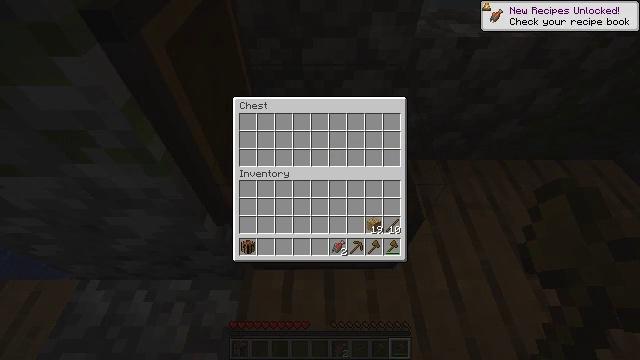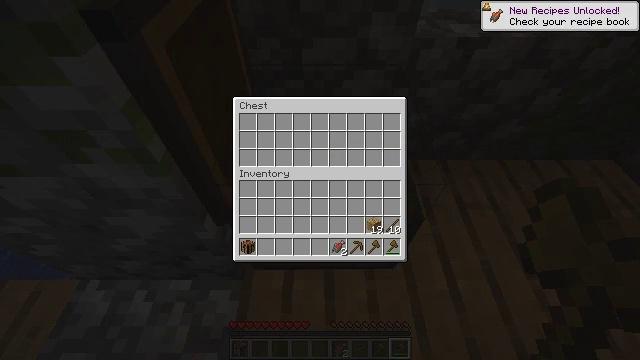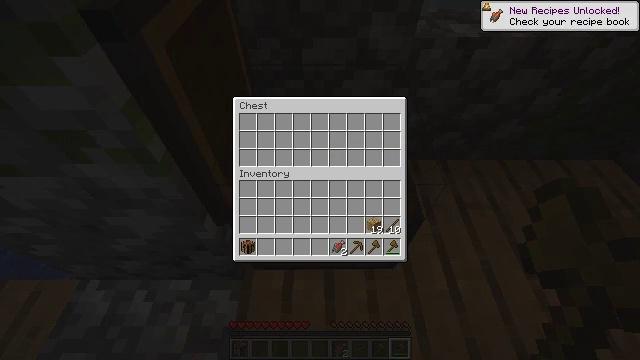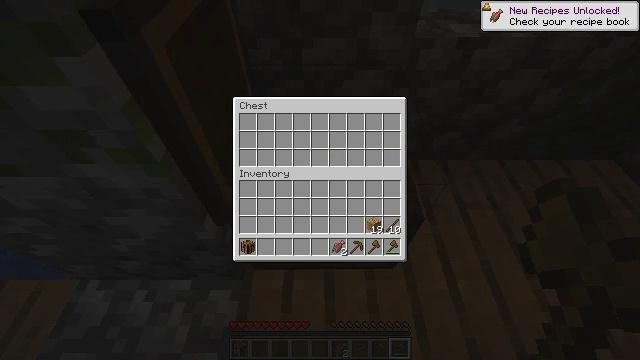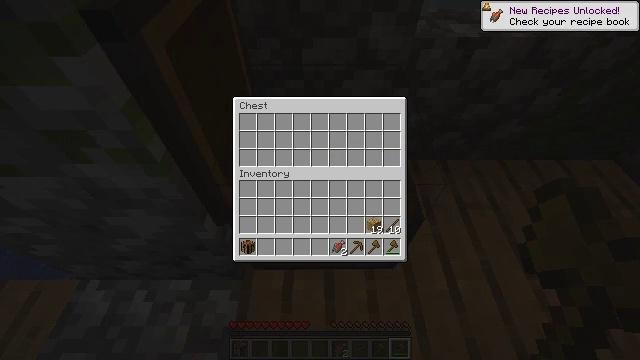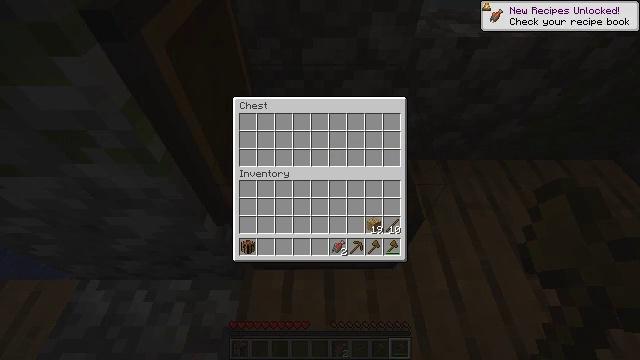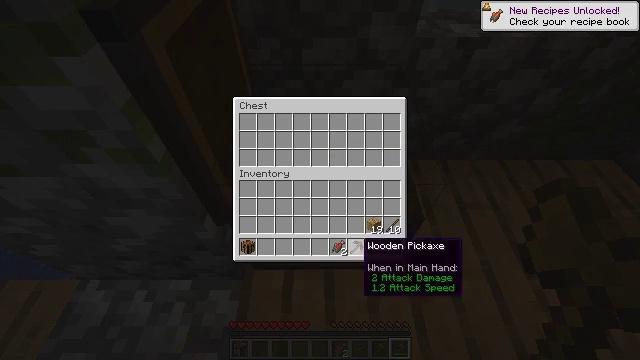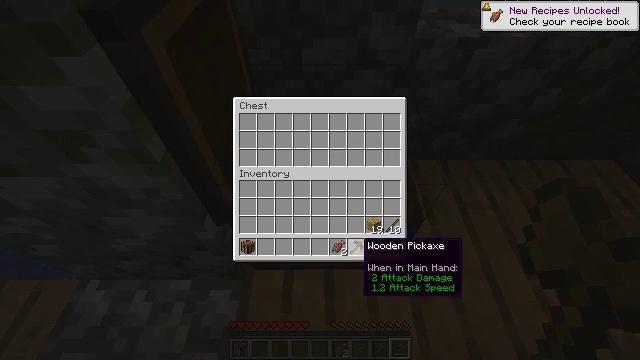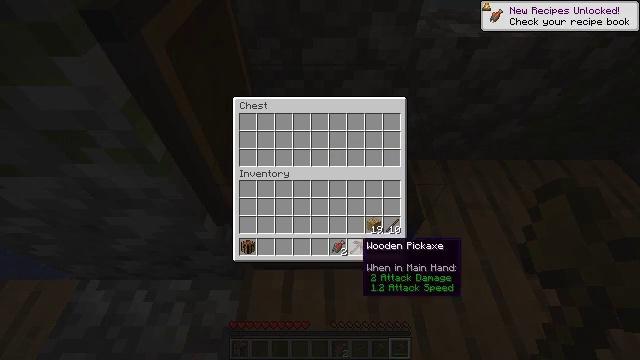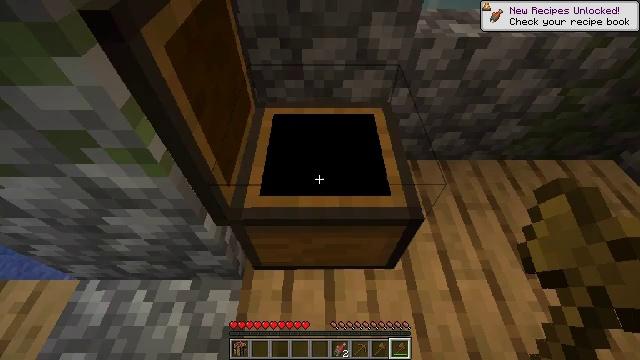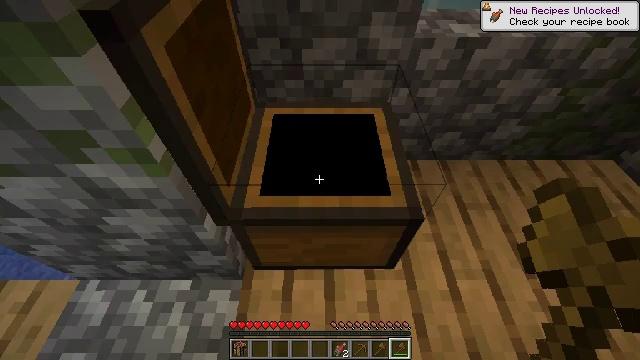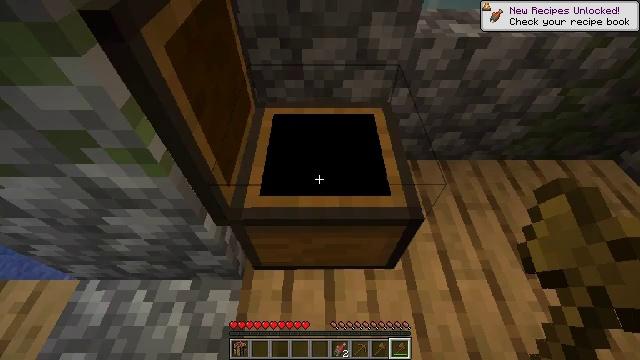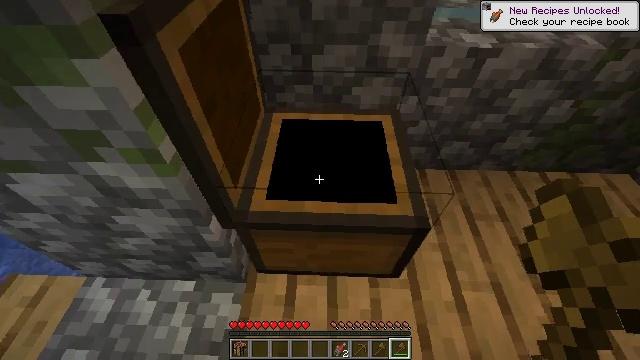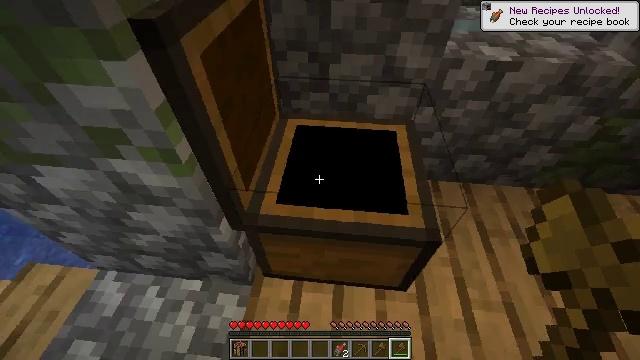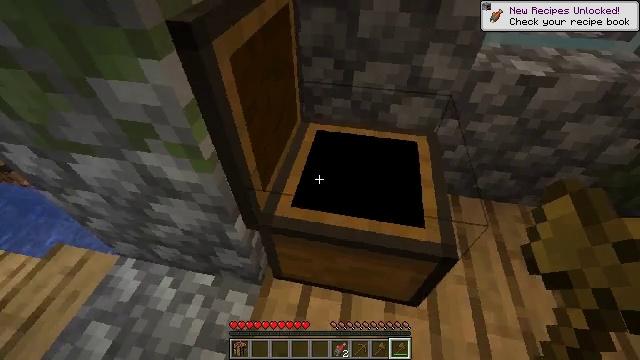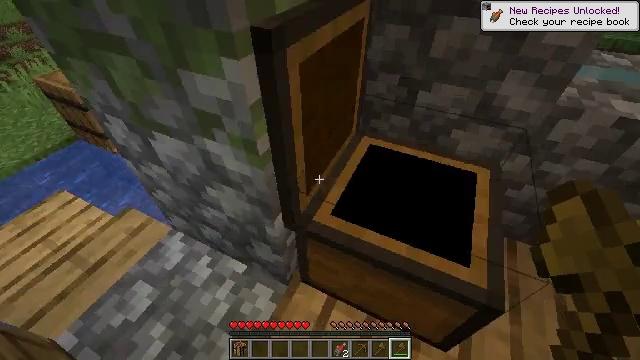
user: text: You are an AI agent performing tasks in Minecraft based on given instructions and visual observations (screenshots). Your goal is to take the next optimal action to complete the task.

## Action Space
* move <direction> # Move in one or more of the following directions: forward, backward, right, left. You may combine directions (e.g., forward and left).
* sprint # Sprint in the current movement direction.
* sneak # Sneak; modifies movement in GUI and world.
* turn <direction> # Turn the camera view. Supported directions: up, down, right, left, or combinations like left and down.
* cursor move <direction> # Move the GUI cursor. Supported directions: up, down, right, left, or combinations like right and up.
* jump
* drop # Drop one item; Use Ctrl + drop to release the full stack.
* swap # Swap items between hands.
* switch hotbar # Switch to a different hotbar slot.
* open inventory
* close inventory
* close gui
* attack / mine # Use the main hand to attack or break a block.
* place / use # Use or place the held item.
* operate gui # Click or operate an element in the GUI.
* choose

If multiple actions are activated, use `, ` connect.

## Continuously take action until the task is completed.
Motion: motion action
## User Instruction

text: Break the grass path to collect materials.
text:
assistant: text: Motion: no_op
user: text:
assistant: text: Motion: cursor move left and up
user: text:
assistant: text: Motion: cursor move left and up
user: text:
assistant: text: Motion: cursor move left and up
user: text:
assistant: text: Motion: cursor move left and up
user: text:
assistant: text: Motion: no_op
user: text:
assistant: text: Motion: no_op
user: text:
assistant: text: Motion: no_op
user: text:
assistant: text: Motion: no_op
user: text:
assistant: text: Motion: close gui
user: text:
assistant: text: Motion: no_op
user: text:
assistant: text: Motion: turn left and up
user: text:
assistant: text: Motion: turn left and up
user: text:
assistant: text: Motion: turn left and up
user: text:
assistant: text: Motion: turn left and up
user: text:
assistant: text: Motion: turn left and up
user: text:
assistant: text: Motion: turn left and up
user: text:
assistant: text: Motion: turn left and up
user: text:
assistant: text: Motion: turn left
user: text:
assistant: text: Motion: turn left and down
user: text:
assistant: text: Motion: turn left and down
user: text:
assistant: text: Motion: turn left
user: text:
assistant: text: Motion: move forward, turn left and up
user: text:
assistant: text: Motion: move forward, turn left and up
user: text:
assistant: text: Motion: move forward
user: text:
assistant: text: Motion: move forward
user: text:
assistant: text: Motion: move forward
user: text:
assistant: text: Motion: move forward
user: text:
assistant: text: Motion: move forward
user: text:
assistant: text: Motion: move forward